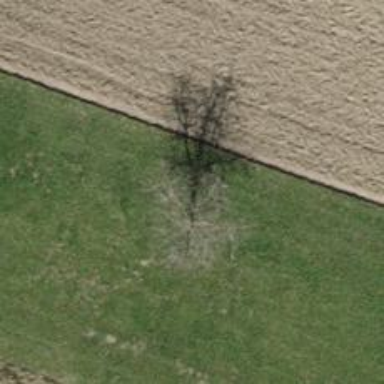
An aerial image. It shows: Beautiful tree in nature.